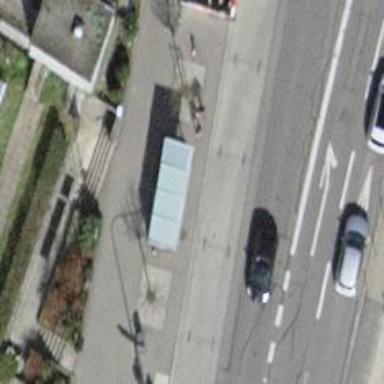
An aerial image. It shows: Bench for seating.